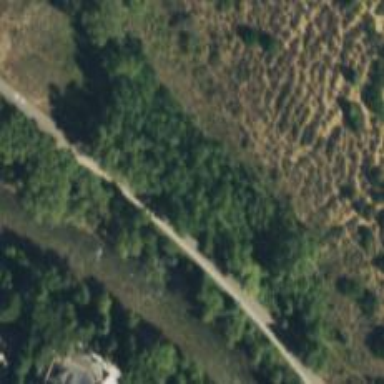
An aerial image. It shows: Path.